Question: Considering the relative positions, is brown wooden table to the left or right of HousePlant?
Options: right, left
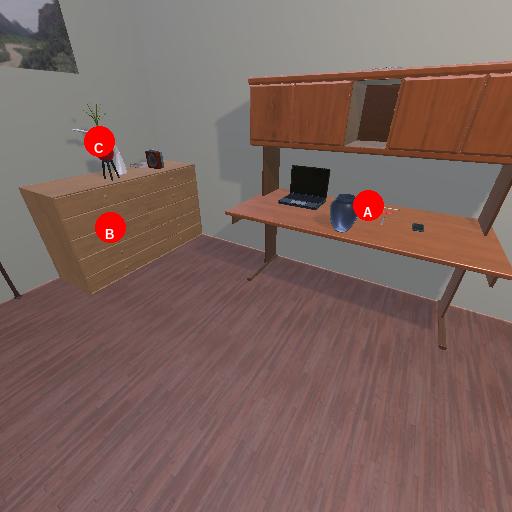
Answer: right